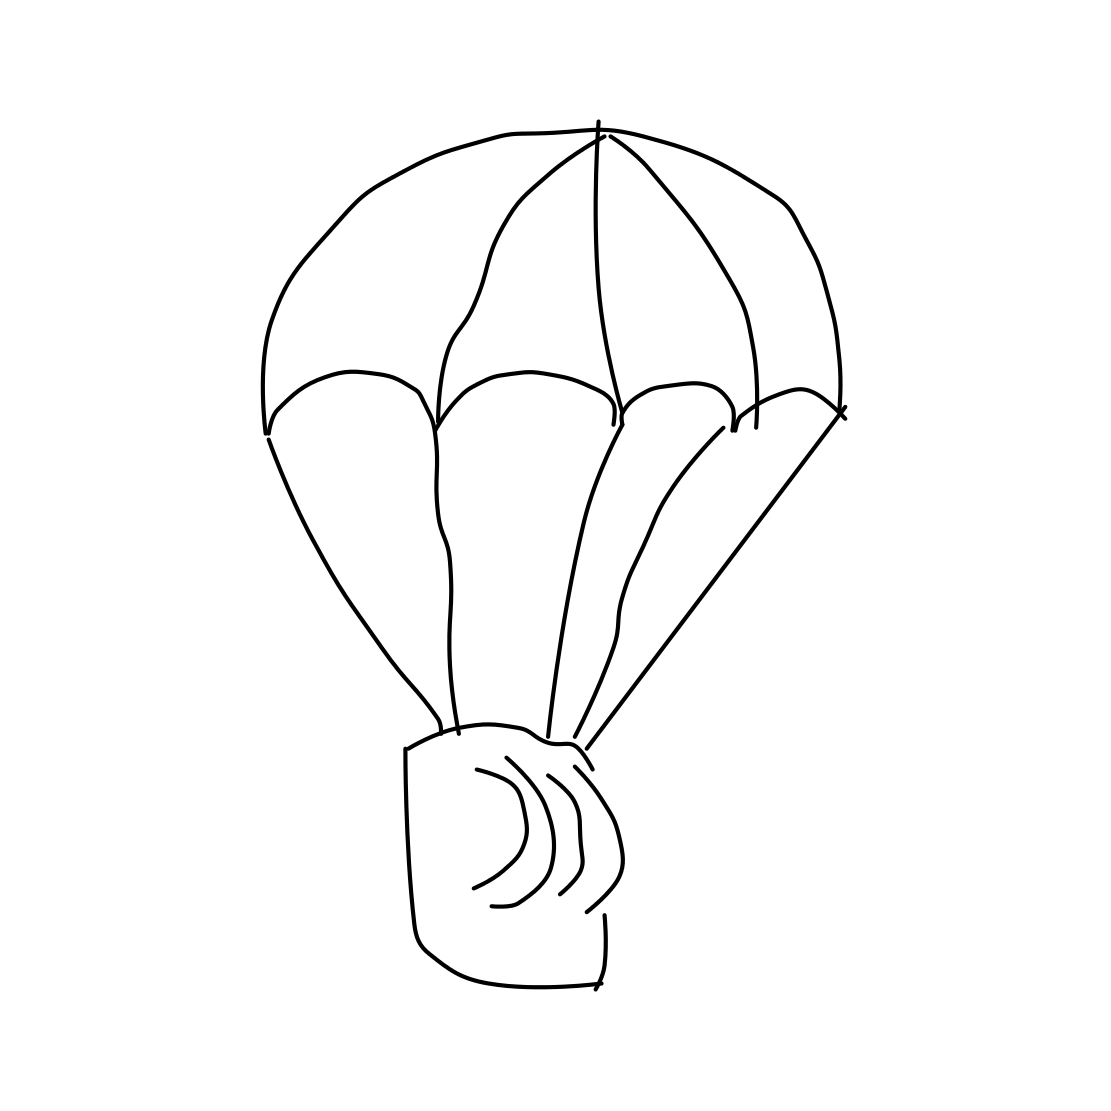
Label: parachute